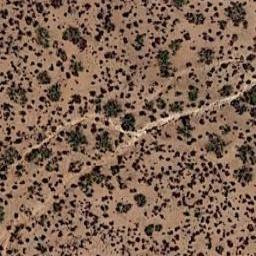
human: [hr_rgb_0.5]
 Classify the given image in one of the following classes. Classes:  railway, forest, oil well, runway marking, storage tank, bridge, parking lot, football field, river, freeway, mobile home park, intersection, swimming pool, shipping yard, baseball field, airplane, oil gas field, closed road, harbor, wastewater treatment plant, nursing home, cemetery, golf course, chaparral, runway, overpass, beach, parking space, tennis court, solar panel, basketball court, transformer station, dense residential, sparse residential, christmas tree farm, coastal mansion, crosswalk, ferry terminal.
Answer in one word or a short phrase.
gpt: chaparral